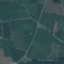
Land use / land cover: Pasture